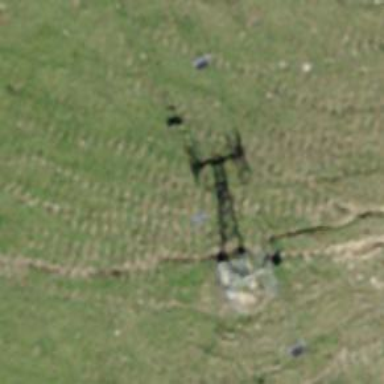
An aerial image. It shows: Pylon for aerialway.